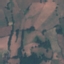
Land use / land cover class: Pasture